Question: I am COMPLETELY NEW to xml... I was wondering, what is the best guide to read up with... Also, if the tutorial had stuff on formatting, as in.... well I am trying to make this... (NOTE they are buttons)

Sorry for asking what I know is a stupid question.. I'm just horrible at self teaching, so a helping direction to the guides I should read for making XML UI would be VERY appreciated
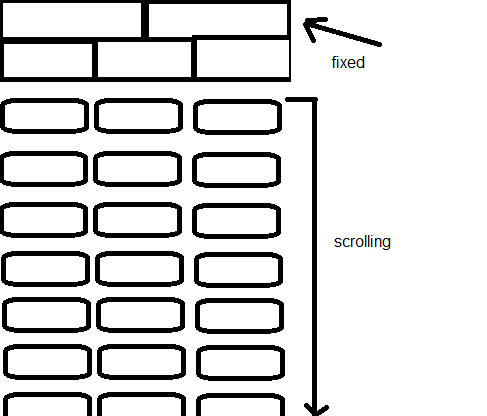
Answer: For android layout check out
<URL>